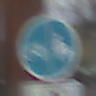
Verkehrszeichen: GetrennterRadUndGehwegRadwegLinks
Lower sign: EinspurigeFahrzeugeFrei6
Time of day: MorningAfternoon
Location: Outdoor (Suburban)
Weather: PartlyCloudy
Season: NotSpecified
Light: Natural